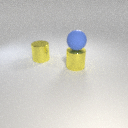
large yellow metal cylinder to the right of large yellow metal cylinder